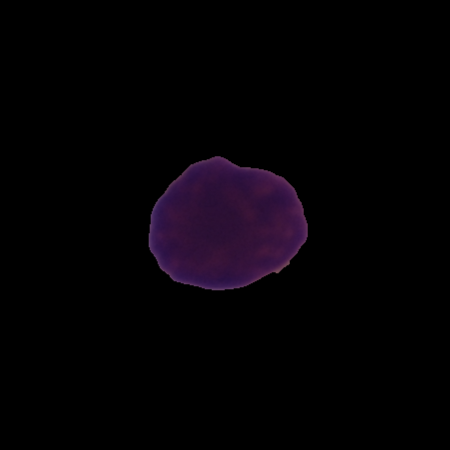
Label: healthy